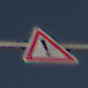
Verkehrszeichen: Gefahrenstelle
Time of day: MorningAfternoon
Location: Outdoor (Nature)
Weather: PartlyCloudy
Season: NotSpecified
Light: Natural